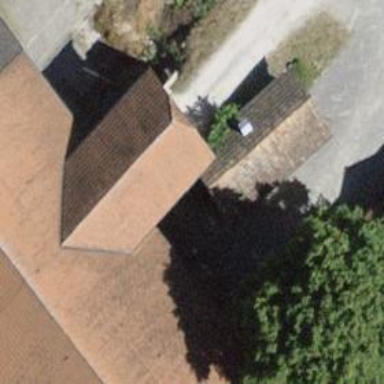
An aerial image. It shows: Barn.